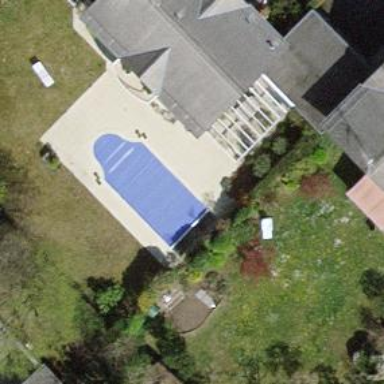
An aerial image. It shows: Swimming pool located in leisure land.